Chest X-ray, PA view. Patient: 74 years old, sex F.
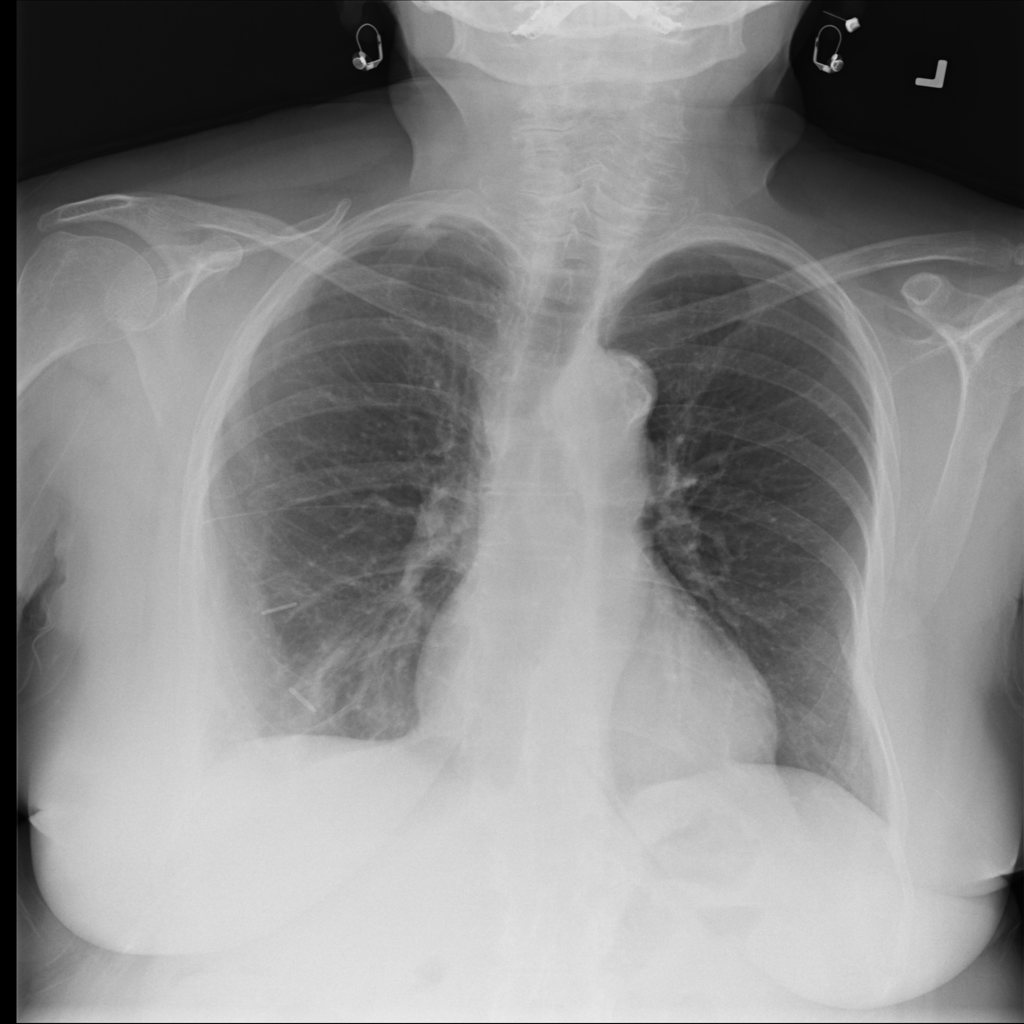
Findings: Pleural_Thickening